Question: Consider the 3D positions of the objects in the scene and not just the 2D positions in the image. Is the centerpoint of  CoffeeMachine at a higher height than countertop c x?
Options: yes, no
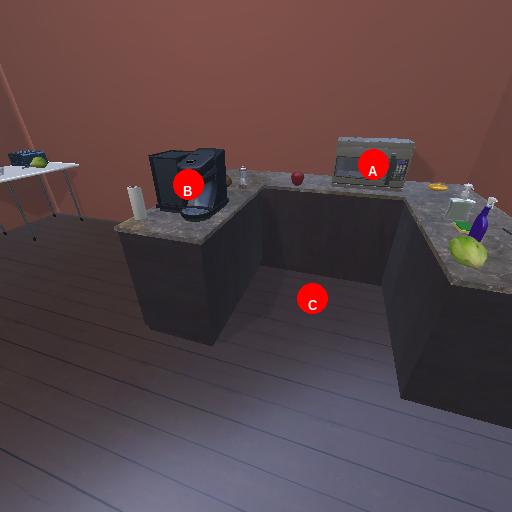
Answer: yes